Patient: sex M, age 69
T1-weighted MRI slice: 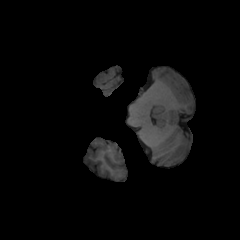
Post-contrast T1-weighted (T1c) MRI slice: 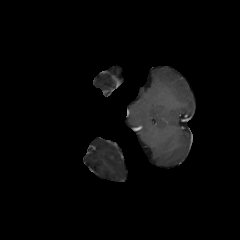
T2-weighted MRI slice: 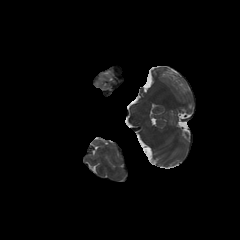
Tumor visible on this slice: no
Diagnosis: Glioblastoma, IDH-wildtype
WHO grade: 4